三年级 · 算术
看图列式, 并计算。（共 4 分）

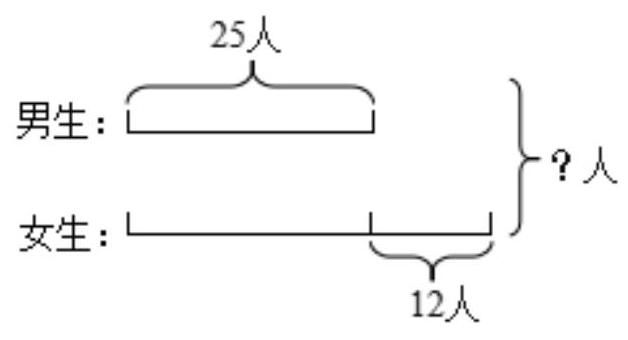
答案: 62 人

【分析】先用男生的人数加 12 人计算出女生的人数, 然后用女生的人数加男生的人数, 即可得到总人数，依此根据混合运算的计算顺序列式并计算即可。

【详解】 $25+12+25$

$=37+25$

$=62($ 人)